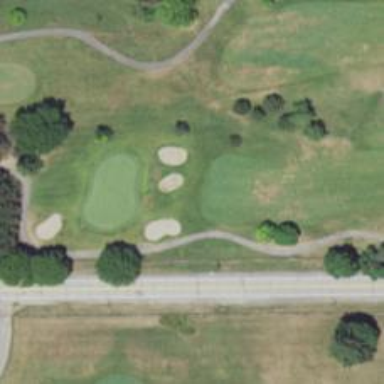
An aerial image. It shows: Path for both roads and golfers.